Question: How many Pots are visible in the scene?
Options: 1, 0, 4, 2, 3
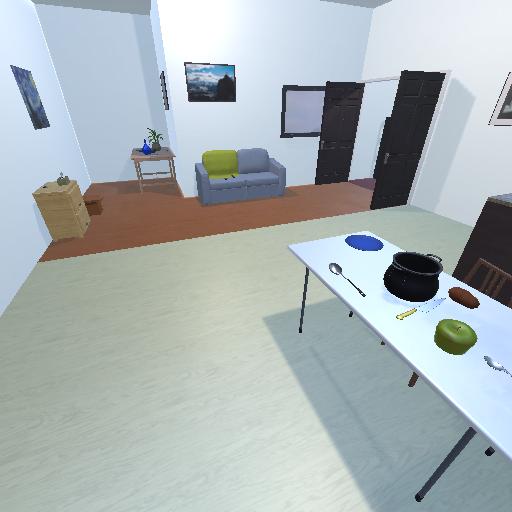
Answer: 1